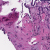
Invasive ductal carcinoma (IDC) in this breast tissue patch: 0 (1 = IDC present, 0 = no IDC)